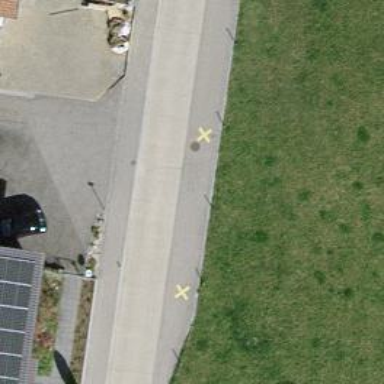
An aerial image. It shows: Passing place on the road.